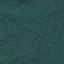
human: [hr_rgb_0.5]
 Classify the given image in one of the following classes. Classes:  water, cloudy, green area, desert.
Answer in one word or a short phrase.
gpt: green area